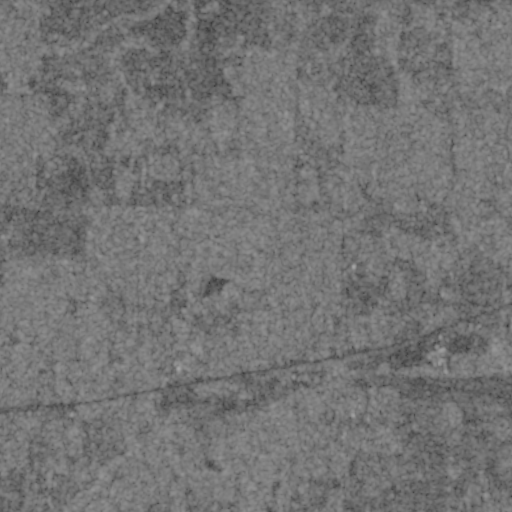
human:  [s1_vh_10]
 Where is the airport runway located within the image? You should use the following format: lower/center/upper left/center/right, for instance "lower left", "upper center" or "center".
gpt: The airport runway is located in the lower right of the image.
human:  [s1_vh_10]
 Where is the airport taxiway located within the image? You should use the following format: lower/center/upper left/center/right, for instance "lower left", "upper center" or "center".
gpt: The airport taxiway is located in the lower right of the image.
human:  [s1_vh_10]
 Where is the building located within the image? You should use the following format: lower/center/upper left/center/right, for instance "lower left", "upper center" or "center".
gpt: The building is located in the lower right of the image.
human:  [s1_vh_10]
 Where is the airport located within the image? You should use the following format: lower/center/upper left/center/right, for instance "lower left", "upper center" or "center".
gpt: There is no airport in the image.

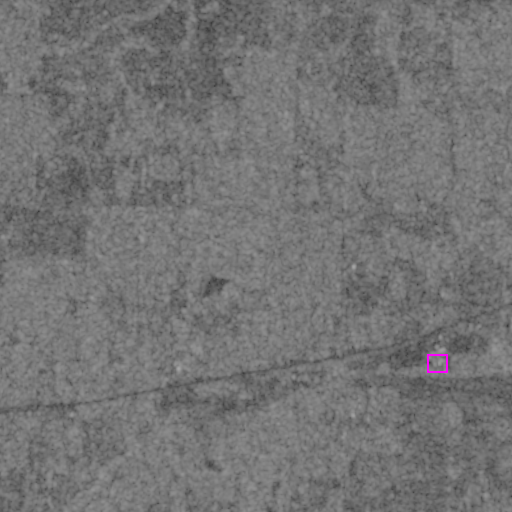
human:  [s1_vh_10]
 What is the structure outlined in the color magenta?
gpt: The structure outlined in magenta is a building.
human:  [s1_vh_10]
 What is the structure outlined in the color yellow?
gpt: There is no yellow outline.